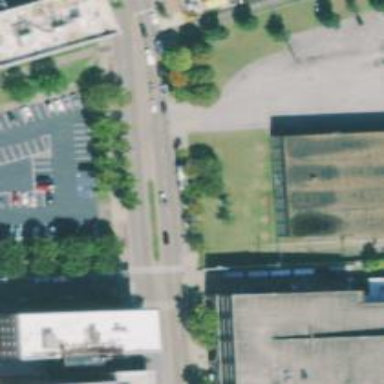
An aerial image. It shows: Secondary road with separate asphalt sidewalks.